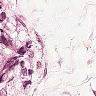
Metastatic tissue present: yes